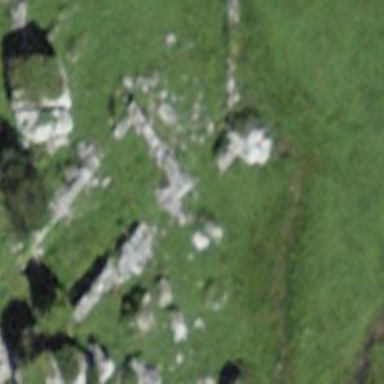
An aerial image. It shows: Dry stone wall barrier.